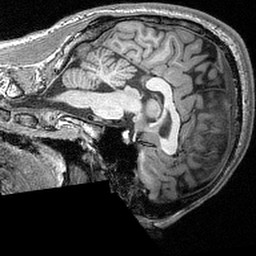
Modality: T1w
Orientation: sagittal
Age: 20
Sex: male
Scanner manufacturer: siemens
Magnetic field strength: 3 T
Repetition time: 2.53 s
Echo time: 0.00309 s